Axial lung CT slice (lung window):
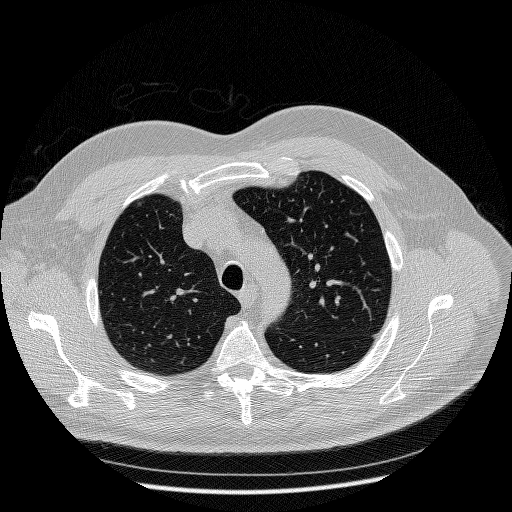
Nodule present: yes
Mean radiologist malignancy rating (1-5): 3.333